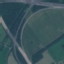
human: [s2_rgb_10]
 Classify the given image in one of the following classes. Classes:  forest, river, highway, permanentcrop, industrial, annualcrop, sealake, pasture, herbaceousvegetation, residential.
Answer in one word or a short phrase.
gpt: Highway